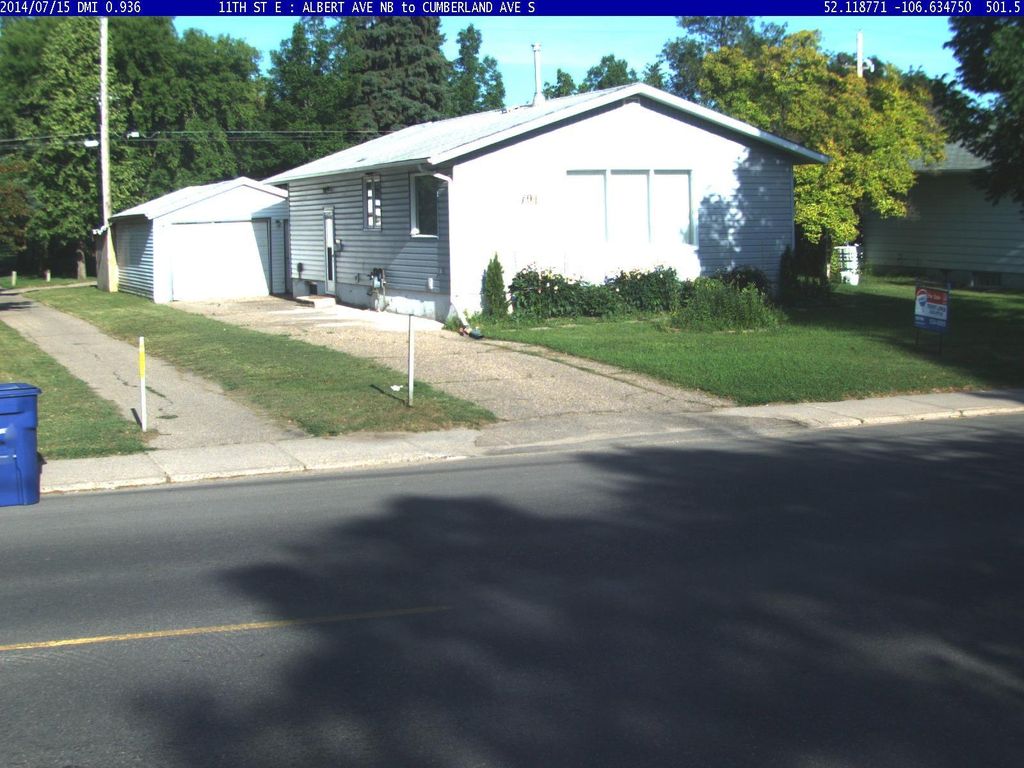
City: saskatoon